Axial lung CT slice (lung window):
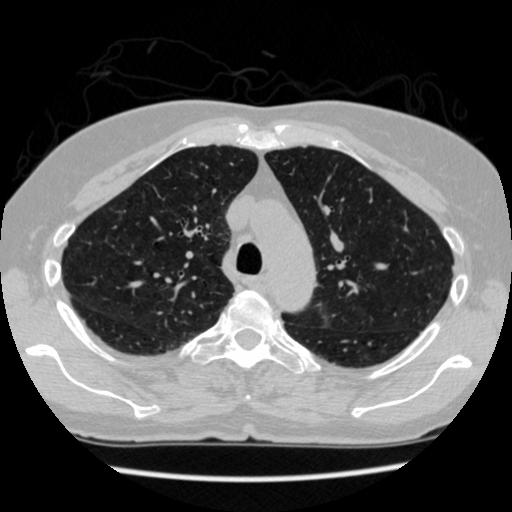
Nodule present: no